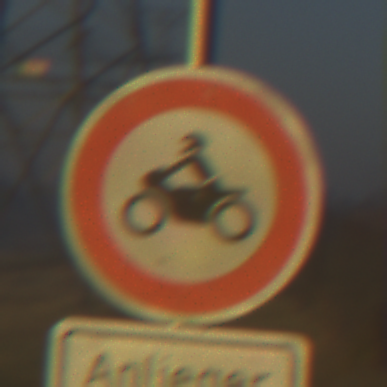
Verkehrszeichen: VerbotKraftraeder
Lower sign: PersonengruppenFrei1
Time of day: SunriseSunset
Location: Outdoor (Nature)
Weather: Clear
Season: NotSpecified
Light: Natural